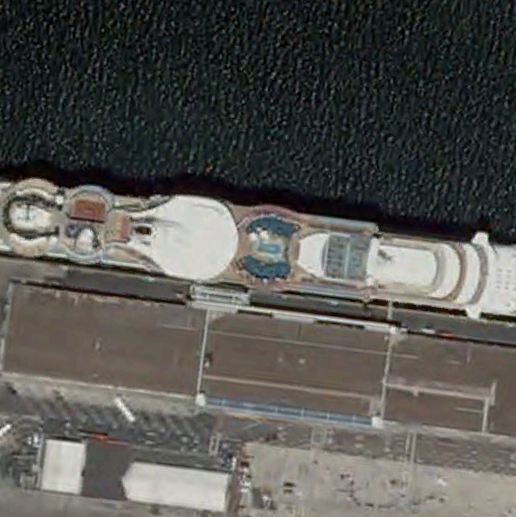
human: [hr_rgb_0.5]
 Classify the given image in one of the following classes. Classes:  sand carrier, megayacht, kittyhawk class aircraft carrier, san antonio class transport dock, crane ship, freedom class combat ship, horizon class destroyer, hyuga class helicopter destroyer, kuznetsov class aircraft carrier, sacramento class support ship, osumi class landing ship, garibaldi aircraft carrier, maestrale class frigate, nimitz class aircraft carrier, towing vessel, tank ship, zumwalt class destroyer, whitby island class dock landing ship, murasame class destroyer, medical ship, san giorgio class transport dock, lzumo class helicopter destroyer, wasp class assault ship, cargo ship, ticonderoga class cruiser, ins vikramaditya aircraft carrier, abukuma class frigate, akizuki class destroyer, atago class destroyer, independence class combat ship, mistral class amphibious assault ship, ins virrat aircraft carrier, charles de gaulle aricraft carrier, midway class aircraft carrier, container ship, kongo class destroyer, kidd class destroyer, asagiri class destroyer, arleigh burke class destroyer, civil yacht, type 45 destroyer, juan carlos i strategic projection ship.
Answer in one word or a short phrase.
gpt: Megayacht